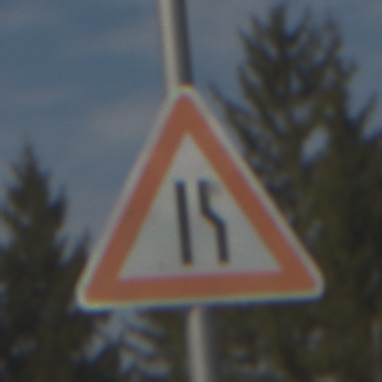
Verkehrszeichen: EinseitigVerengteFahrbahnRechts
Umgebung: Outdoor, Suburban
Tageszeit: Midday
Wetter: PartlyCloudy
Licht: Natural
Jahreszeit: NotSpecified
Kontrast: HighContrast